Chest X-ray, PA view. Patient: 39 years old, sex M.
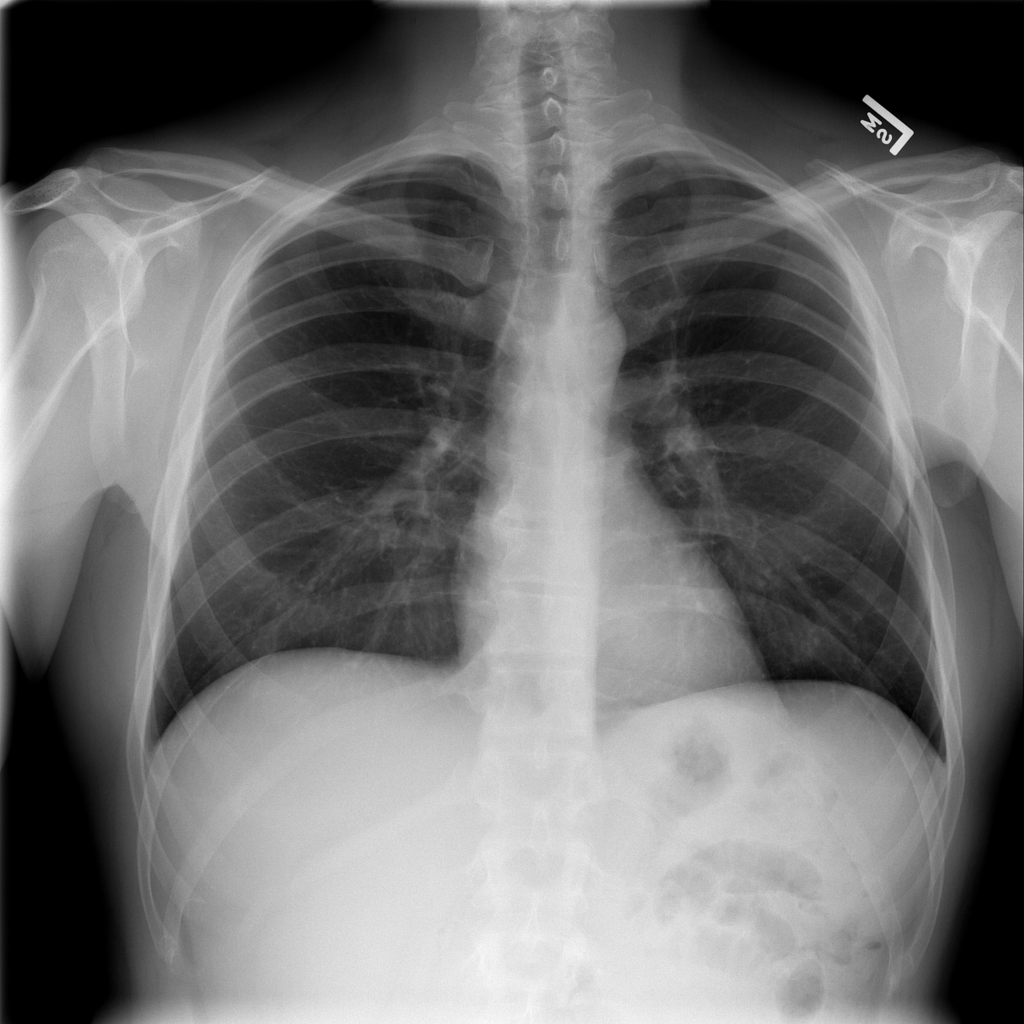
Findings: No Finding